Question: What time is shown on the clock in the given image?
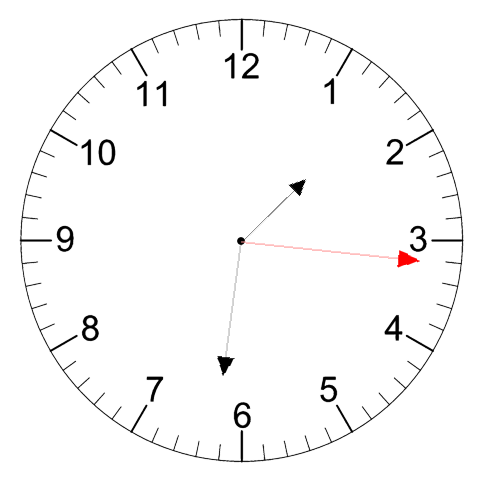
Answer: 01:31:16